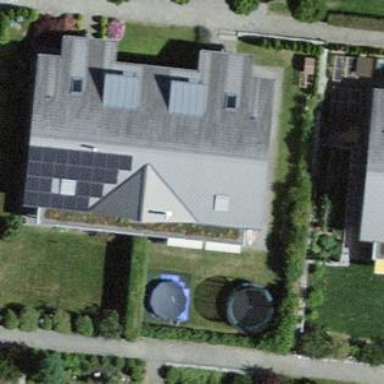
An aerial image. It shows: Simple and straightforward house.